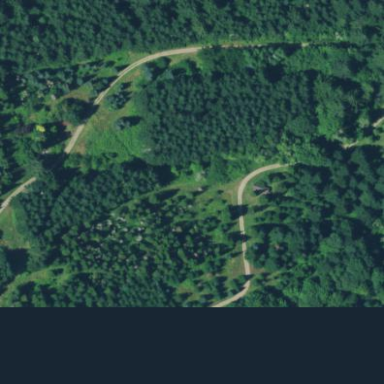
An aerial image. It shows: Driveway.